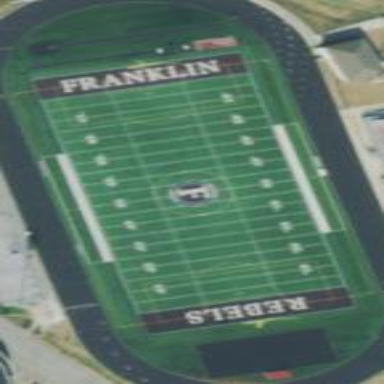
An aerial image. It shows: American football pitch with grass surface.